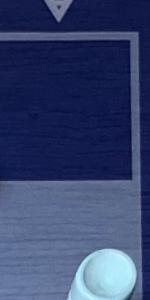
Label: Empty